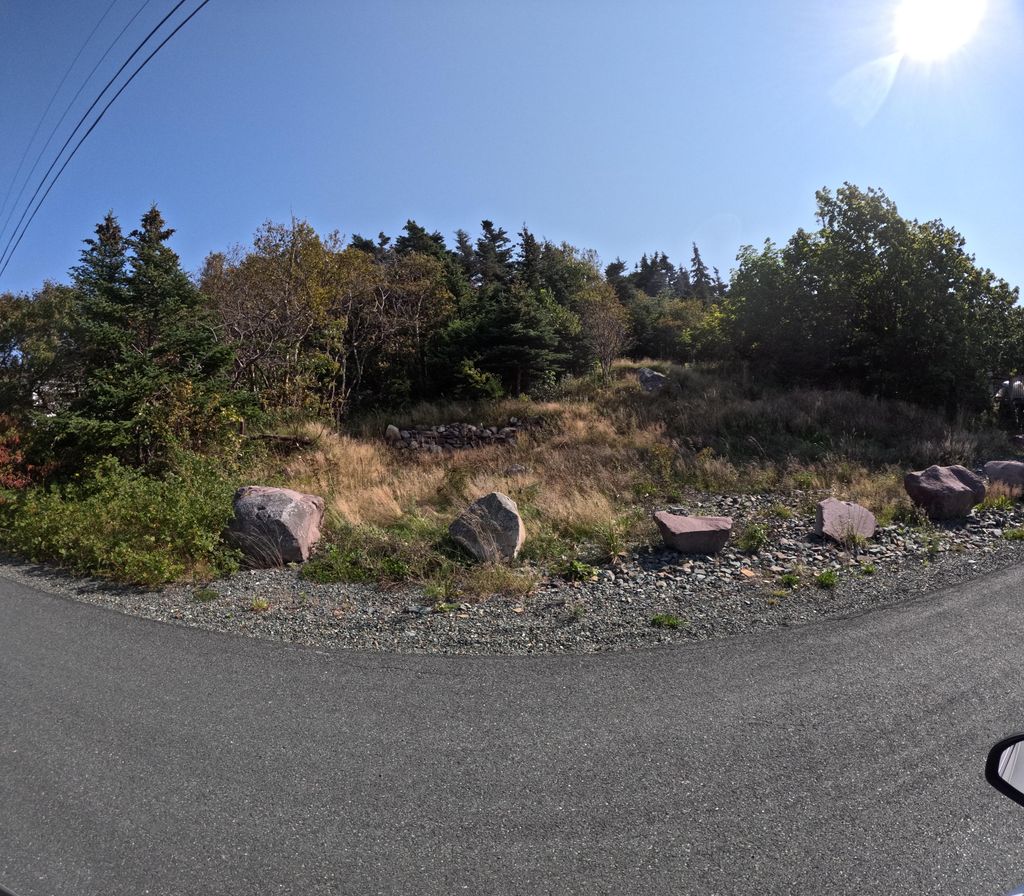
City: st_johns